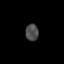
Tissue: lung
Cell type: T cells
Senescence score: 0.1283
Nuclear area (px): 217
Mean DAPI intensity: 73.889